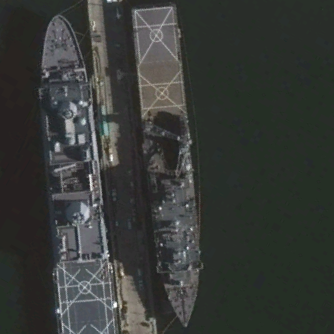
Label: combat